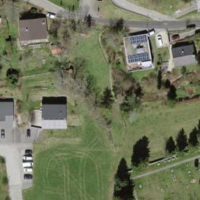
EUNIS habitat code: 55
Species observed at this site:
Galeopsis tetrahit